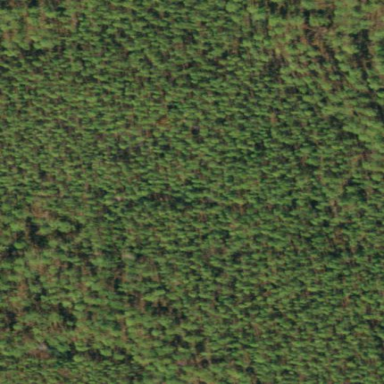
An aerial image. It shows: Woodland consisting mainly of needle-leaved trees.